Question: This figure illustrates my problem:

(in the calculation) value changes from to it has to start from again and again.
This situation has to continue during simulation (I need a loop!). However, is simulation time and I cannot force it to be zero. So maybe I need a parallel time to the simulation time but I don't how to create it.
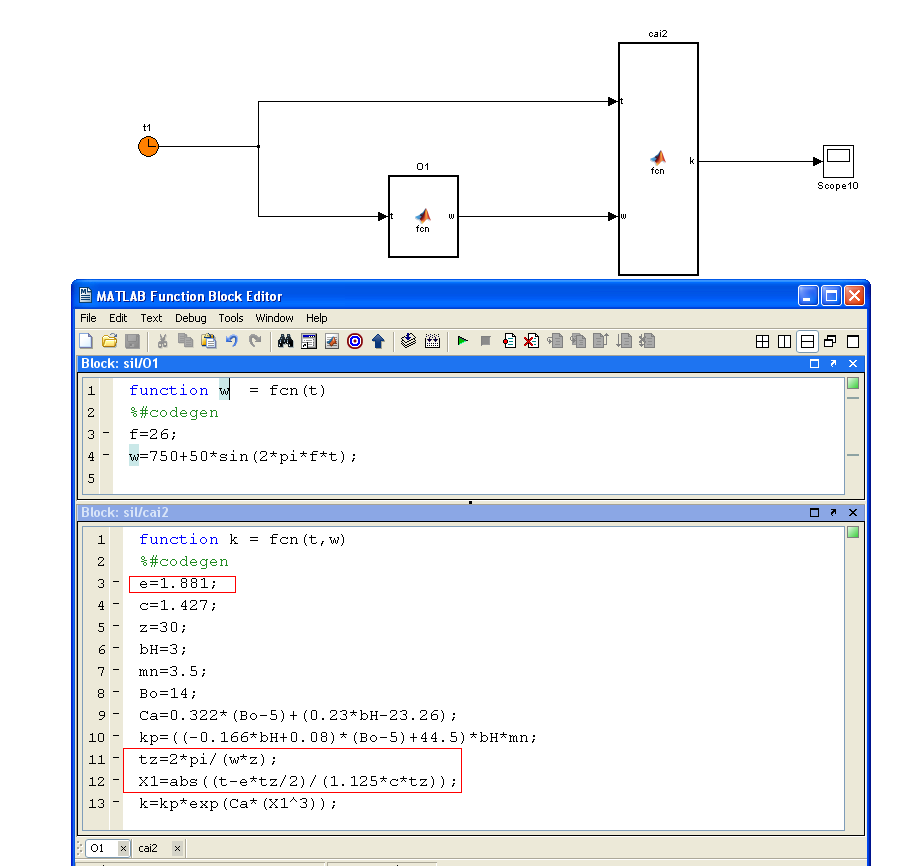
Answer: Use modulo operator.
<URL>
For example:
'''
X1 = abs((mod(t,e*tz)-e*tz/2)/(1.125*c*tz))
'''
This part:
'''
mod(t,e*tz)
'''
Will be >= 0 and < e*tz and will repeat the way you want.
In the future, please provide a better title for your question. Also, providing a screen shot of your code is not the preferred way to include code.